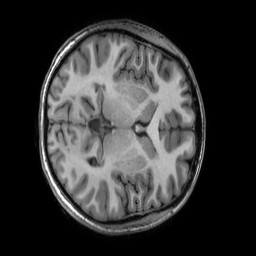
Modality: T1w
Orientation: axial
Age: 26
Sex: female
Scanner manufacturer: ge
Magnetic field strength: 3 T
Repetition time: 0.008788 s
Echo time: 0.003776 s